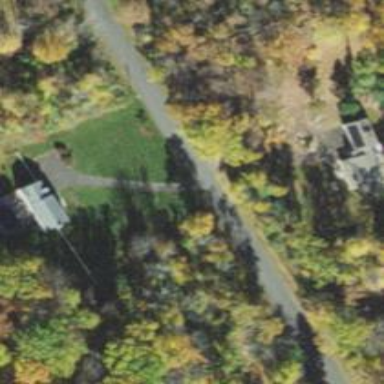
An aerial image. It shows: Residential driveway designated as service road.